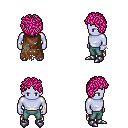
a pixel art fantasy rpg character, male body template, dark elf, purple skin, brown tattered cape, teal pants, pink curly afro hairstyle, bracelets, metal boots, four views (front, back, left, right), 2x2 character sprite sheet, small pixel art, hard edges, no anti-aliasing